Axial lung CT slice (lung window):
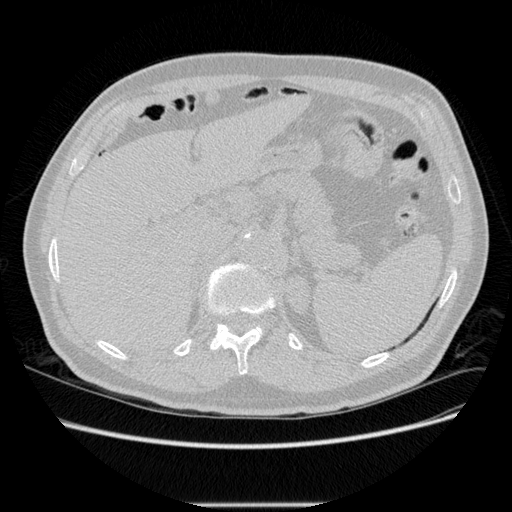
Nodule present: no